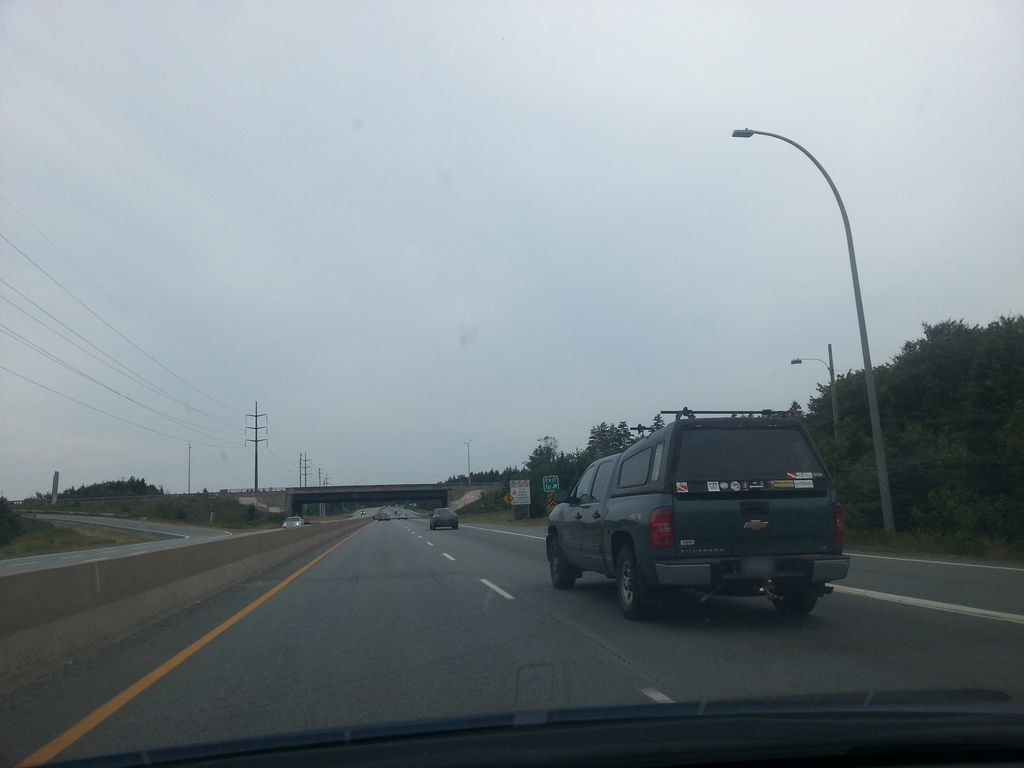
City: halifax